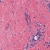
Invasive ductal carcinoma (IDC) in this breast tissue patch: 0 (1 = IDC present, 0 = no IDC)